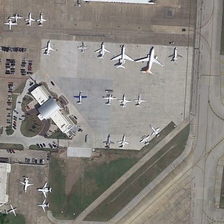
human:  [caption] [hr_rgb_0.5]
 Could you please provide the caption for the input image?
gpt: some planes are near several buildings with a parking lot in an airport .

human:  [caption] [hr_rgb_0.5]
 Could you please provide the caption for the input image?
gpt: some planes are near several buildings with a parking lot in an airport .

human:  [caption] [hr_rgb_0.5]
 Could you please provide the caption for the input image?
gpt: some planes are near several buildings with a parking lot in an airport .

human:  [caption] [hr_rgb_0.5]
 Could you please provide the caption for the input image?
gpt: some planes are near several buildings with a parking lot in an airport .

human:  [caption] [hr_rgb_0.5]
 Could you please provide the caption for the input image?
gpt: some planes are near several buildings with a parking lot in an airport .